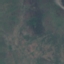
Land use / land cover: HerbaceousVegetation